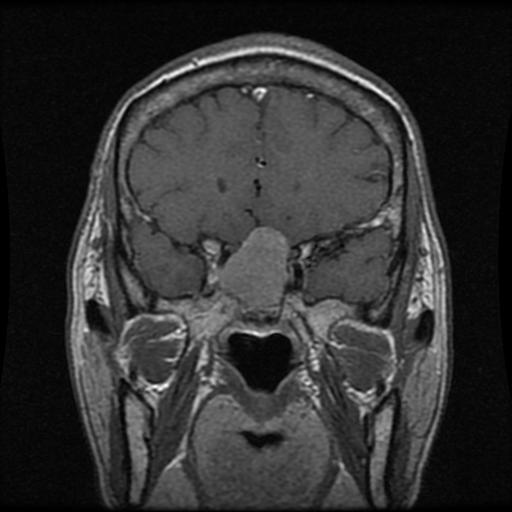
Label: pituitary